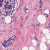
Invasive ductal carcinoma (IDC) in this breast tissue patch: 1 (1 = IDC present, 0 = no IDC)